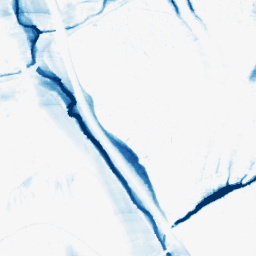
Category: morphological
Decomposition family: morphological_ellipse
Decomposition parameters: operation: closing
width: 10
height: 50
Upsampling method: quintic
Upsampling parameters: scale: 8
Upsampling scale: 8